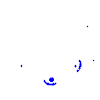
Particle: electron